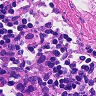
Metastatic tissue present: no